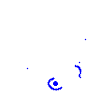
Particle: electron